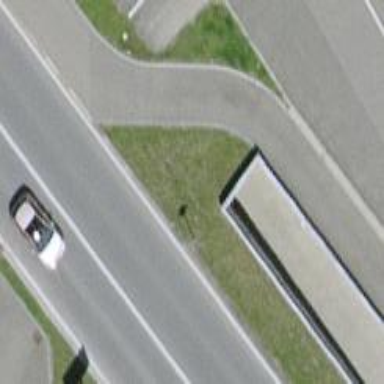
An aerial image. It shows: Path going through tunnel.